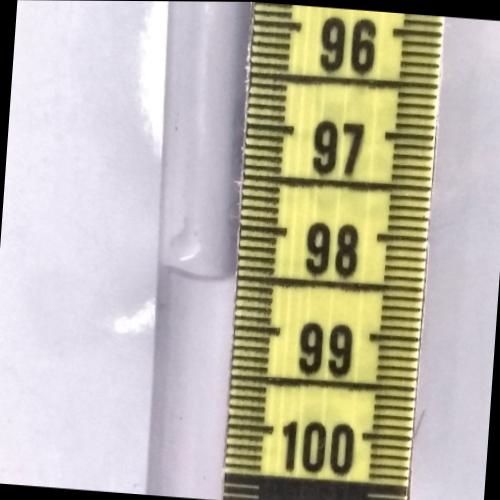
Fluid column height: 98.5 cm